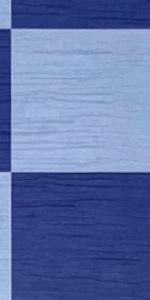
Label: Empty